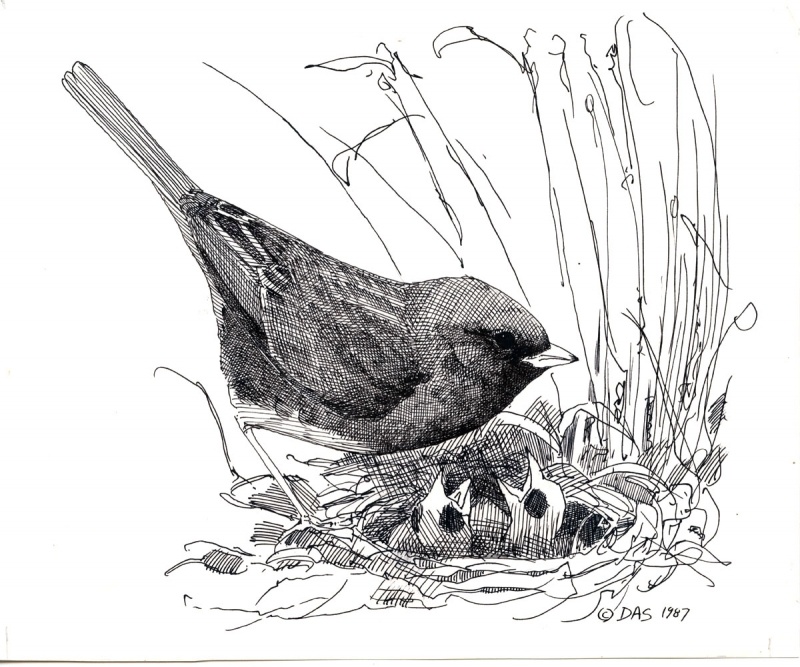
Label: junco, snowbird